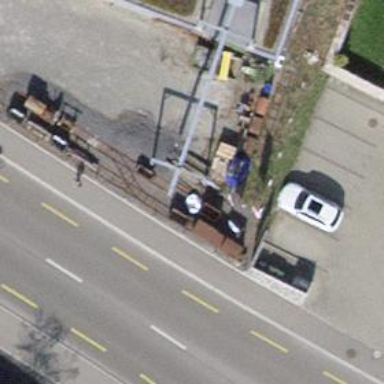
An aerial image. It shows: Flagpole which is man-made.